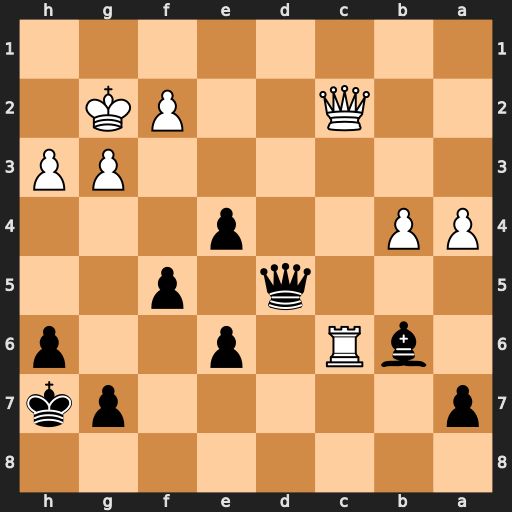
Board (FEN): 8/p5pk/1bR1p2p/3q1p2/PP2p3/6PP/2Q2PK1/8
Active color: b
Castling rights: -
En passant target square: -
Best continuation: e3+ f3 e2 Qxe2 Qxc6